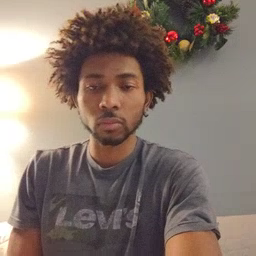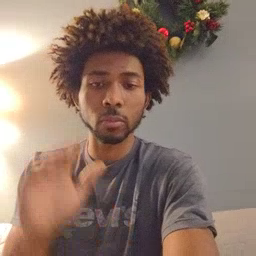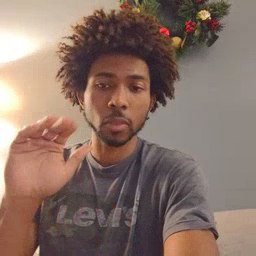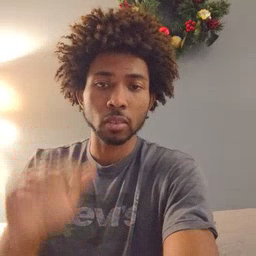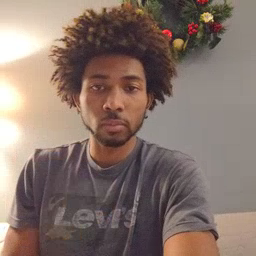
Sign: bye